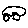
Label: car